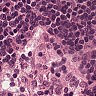
Metastatic tissue present: no